Aerial crown-view tile of a tropical tree (Barro Colorado Island, Panama), acquired 20240716:
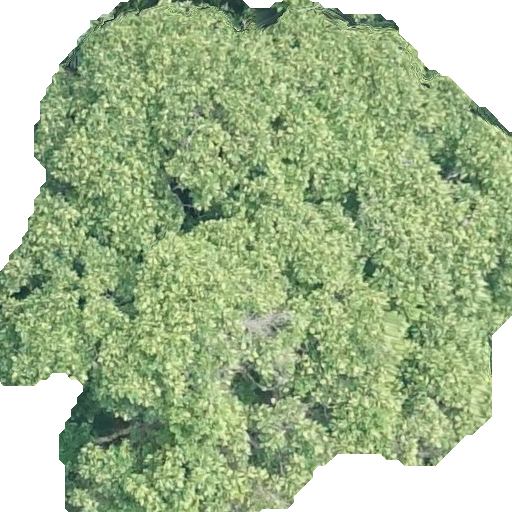
Species: Dipteryx oleifera
GBIF accepted scientific name: Dipteryx oleifera
Crown area: 350.191 m²